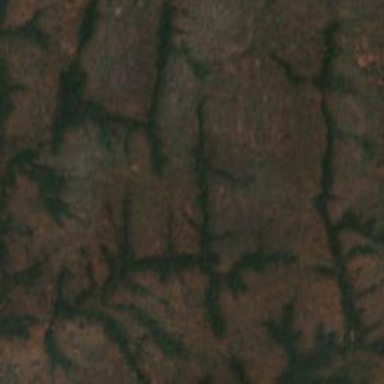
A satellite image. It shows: Forest area.